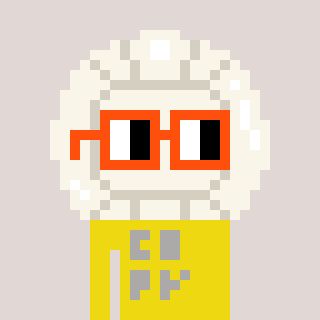
a pixel art character with square orange glasses, a volleyball-shaped head and a yellow-colored body on a warm background